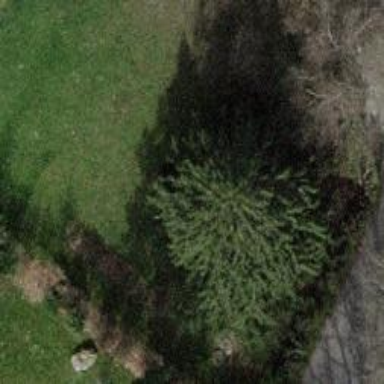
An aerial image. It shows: Evergreen tree with needle-leaved leaves.